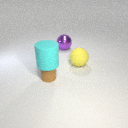
large yellow rubber sphere behind small brown rubber cylinder